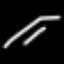
Label: line